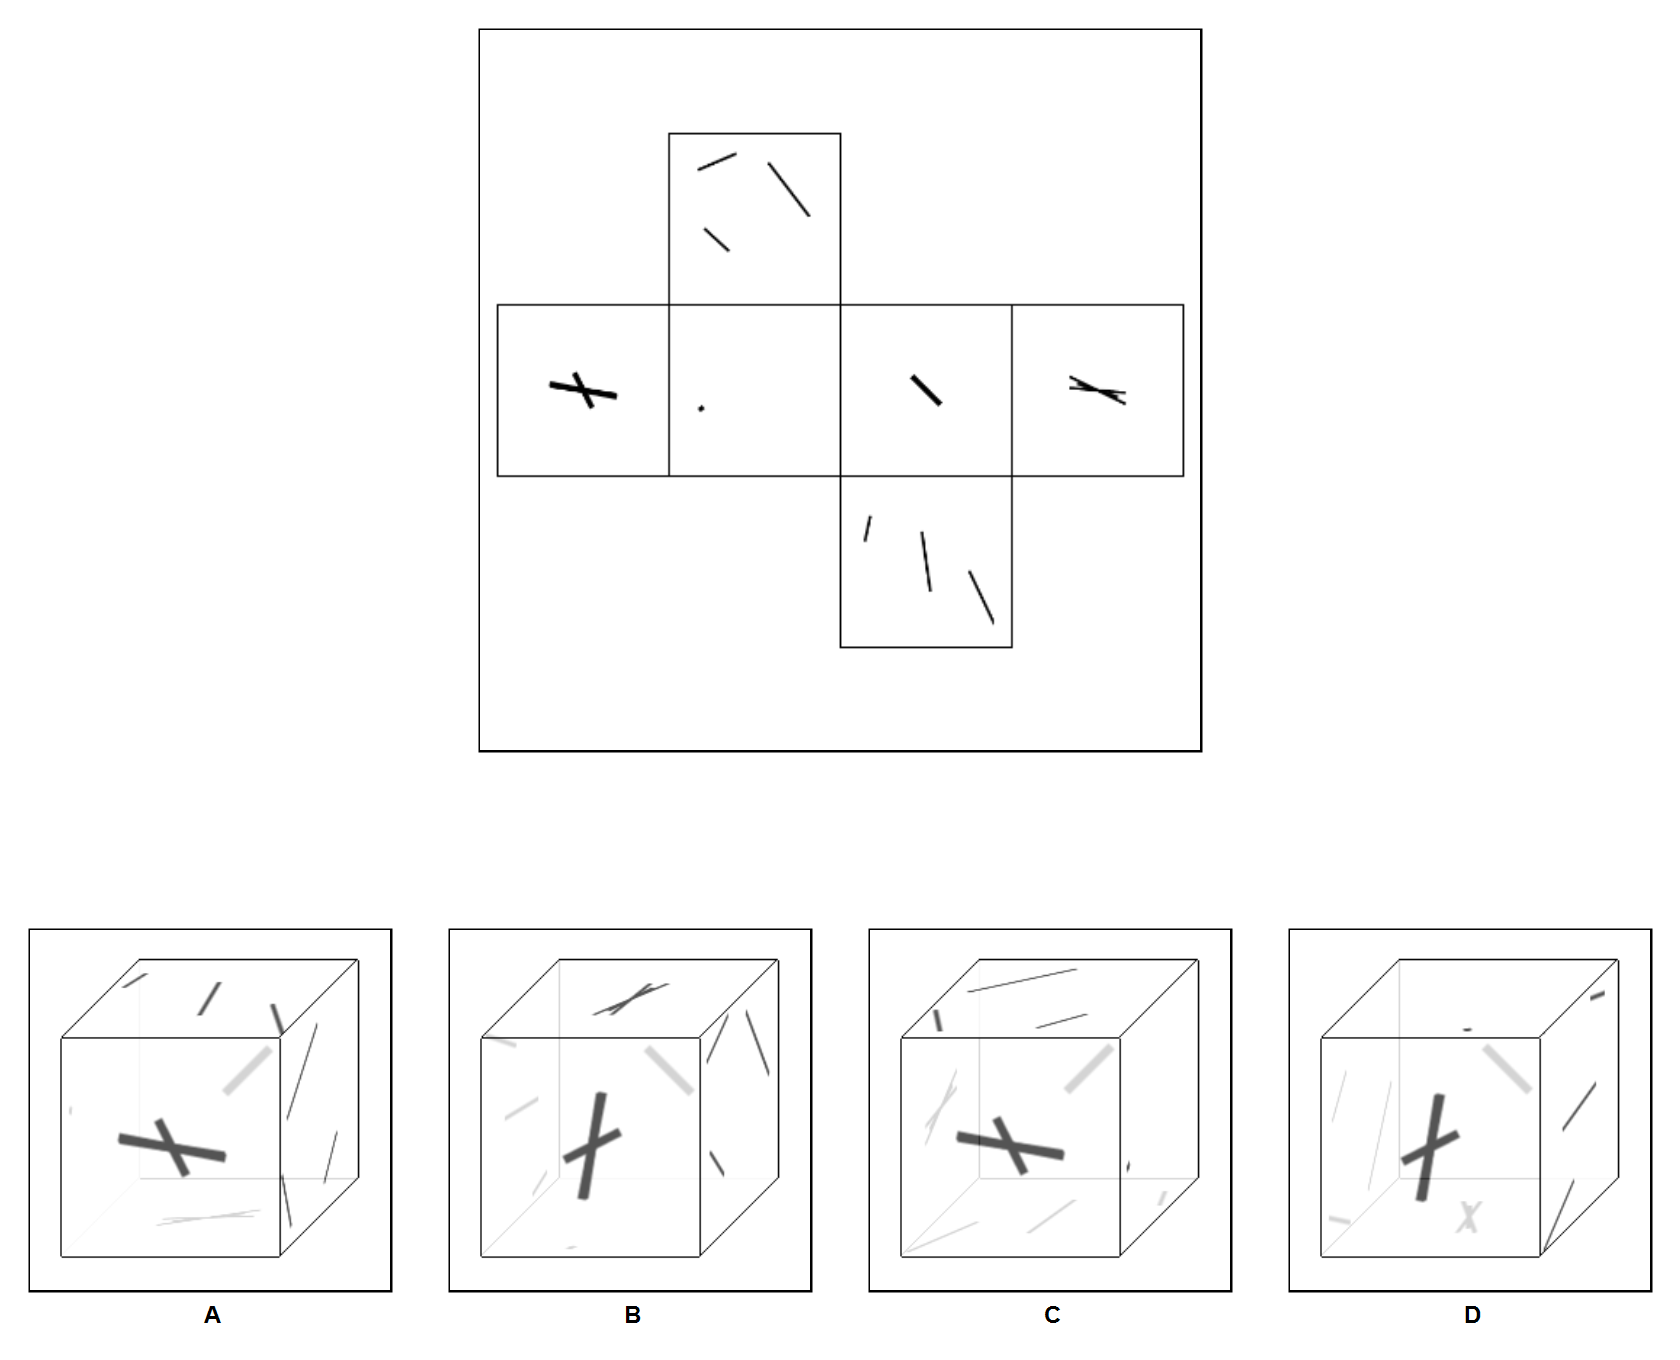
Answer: A